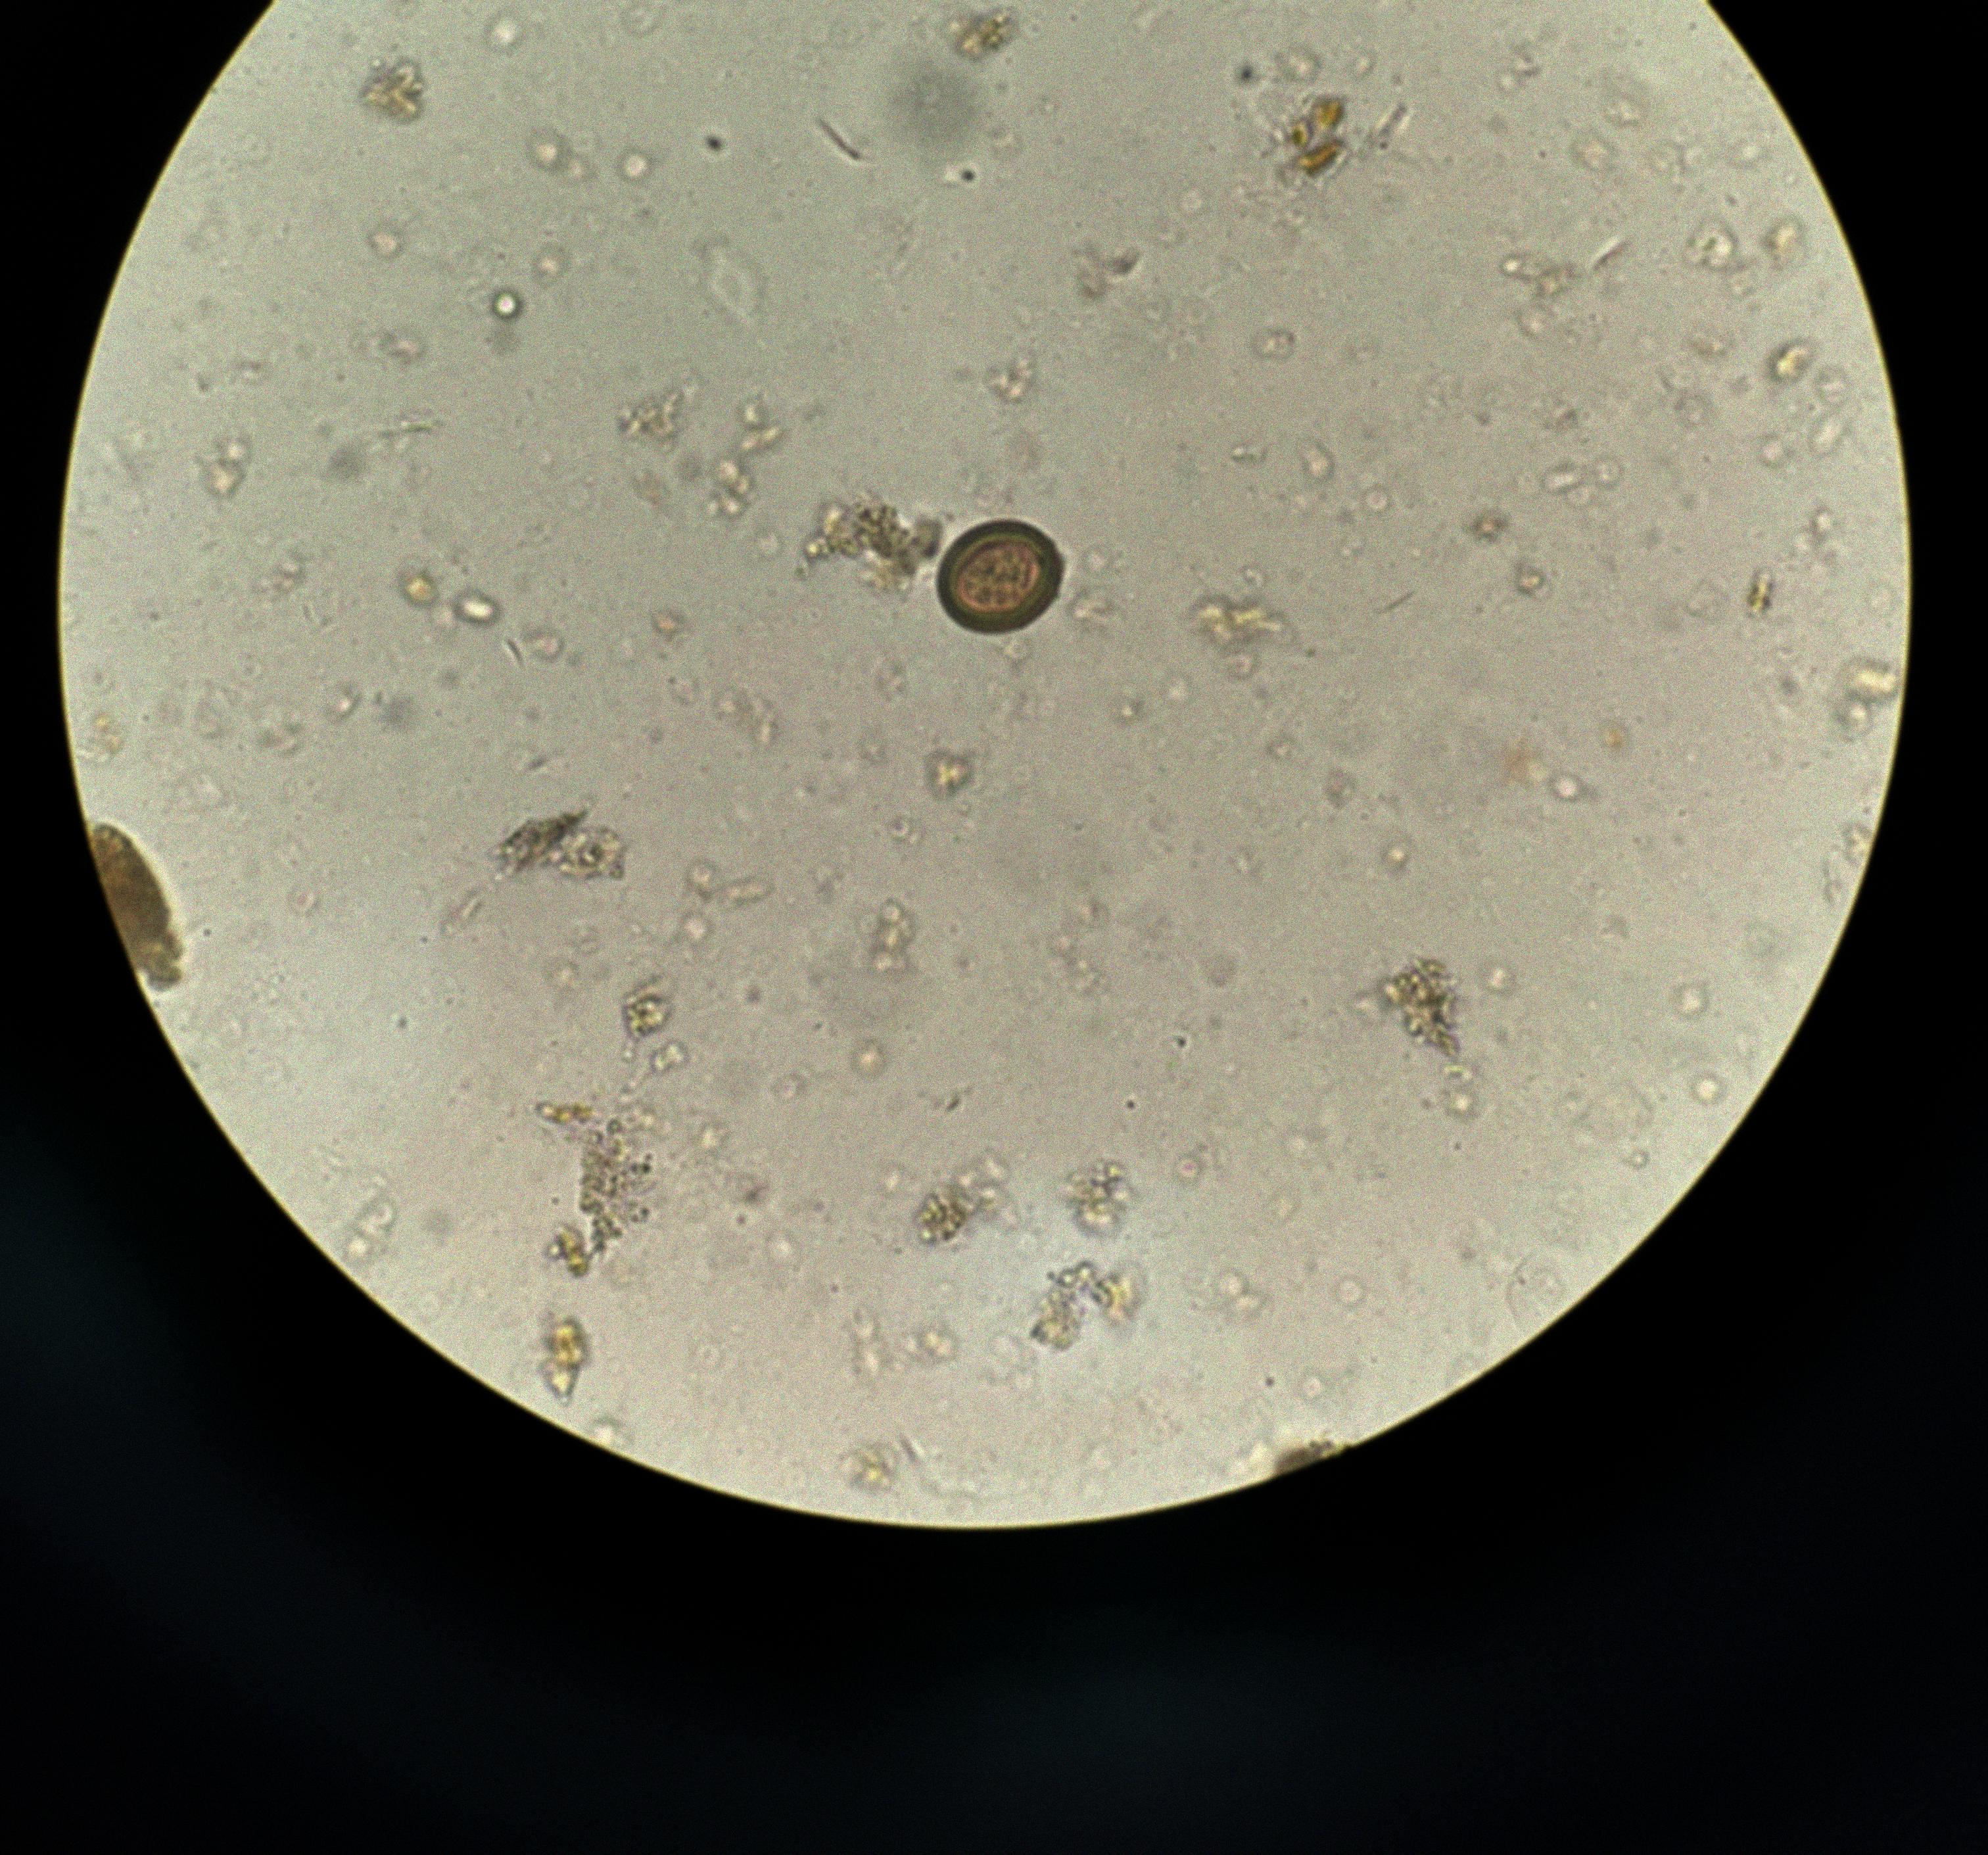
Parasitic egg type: Taenia spp. egg